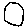
Label: circle